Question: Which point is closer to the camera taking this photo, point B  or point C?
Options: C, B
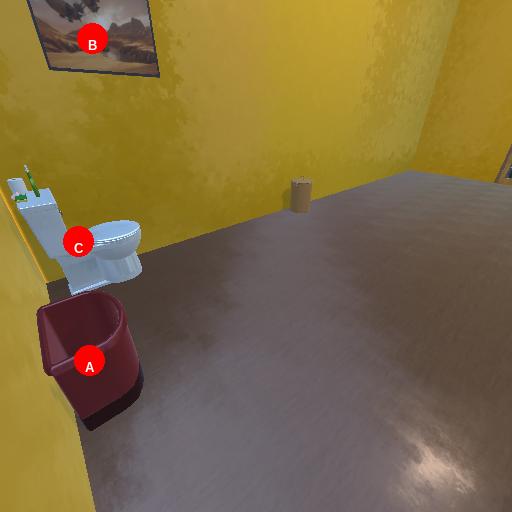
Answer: C